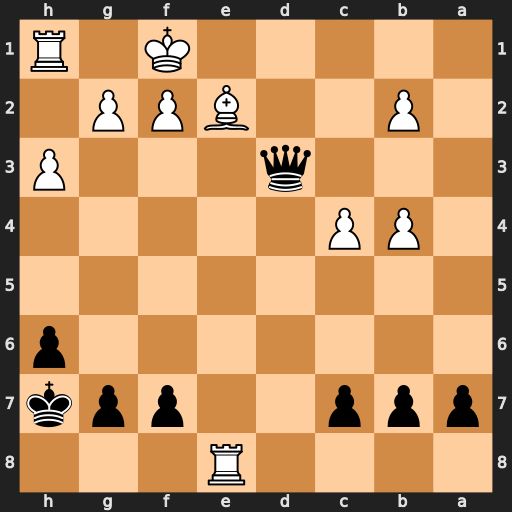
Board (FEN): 4R3/ppp2ppk/7p/8/1PP5/3q3P/1P2BPP1/5K1R
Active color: b
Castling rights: -
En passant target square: -
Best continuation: Qb1+ Bd1 Qxd1+